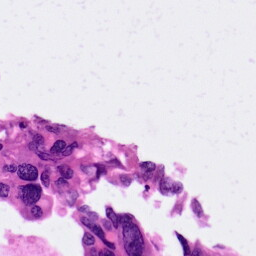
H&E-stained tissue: Pancreatic